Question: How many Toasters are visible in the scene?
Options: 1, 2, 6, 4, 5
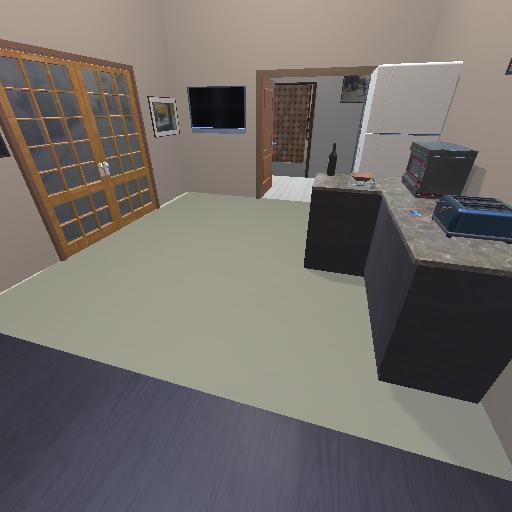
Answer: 1